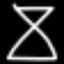
Label: hourglass